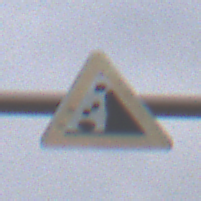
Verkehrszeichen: SteinschlagRechts
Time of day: Midday
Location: Outdoor (RoadRail)
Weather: PartlyCloudy
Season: NotSpecified
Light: Natural